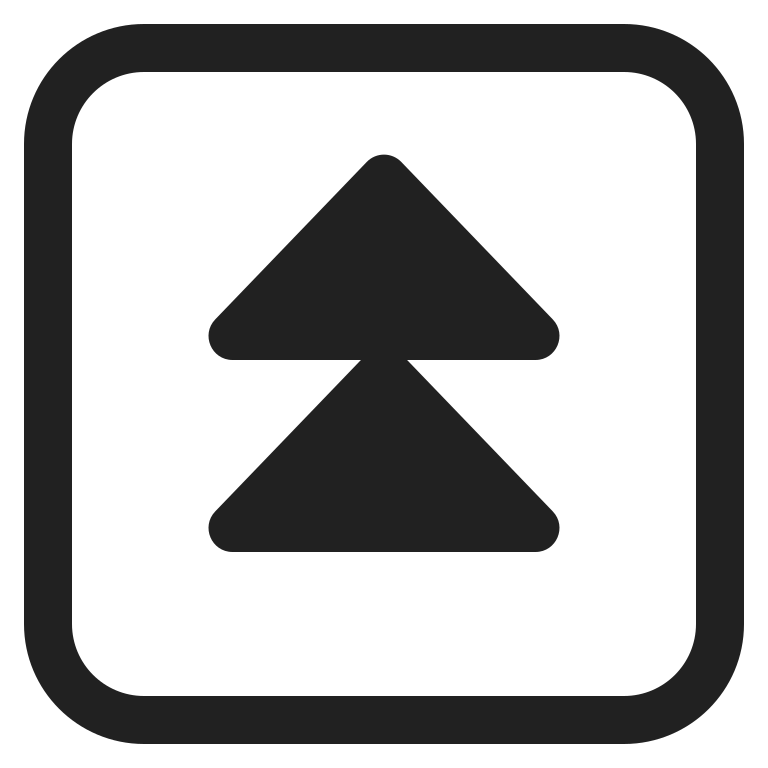
fast up button high contrast